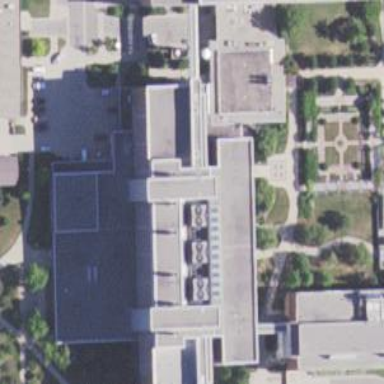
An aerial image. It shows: View of university building.